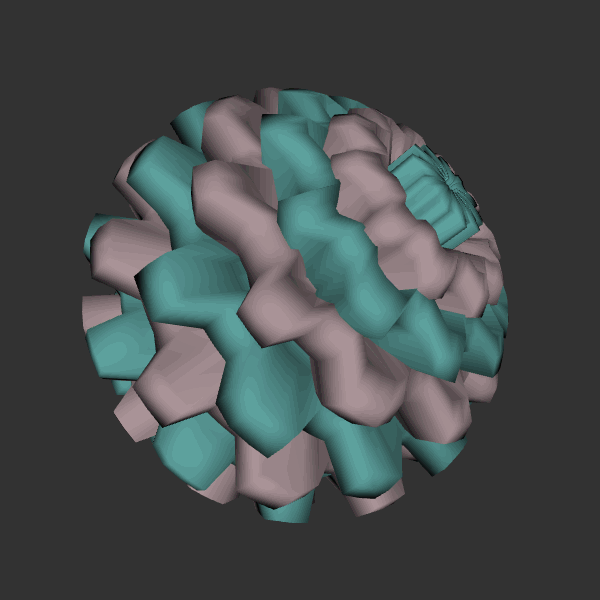
Background: dark